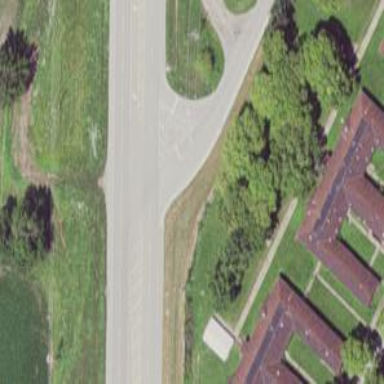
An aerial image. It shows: Trunk link road with asphalt surface.